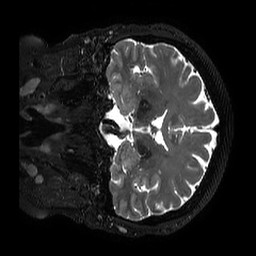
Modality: T2w
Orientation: coronal
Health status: ill
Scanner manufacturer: philips
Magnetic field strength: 3 T
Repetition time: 2.5 s
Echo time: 0.331 s